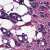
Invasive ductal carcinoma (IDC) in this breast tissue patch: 1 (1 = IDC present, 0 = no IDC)